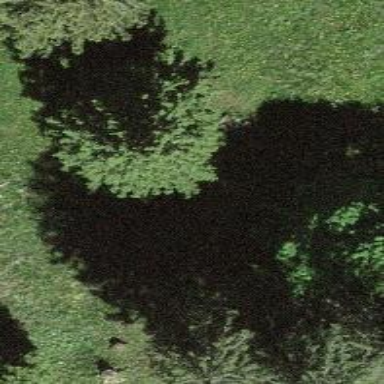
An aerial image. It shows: Beautiful tree in nature.